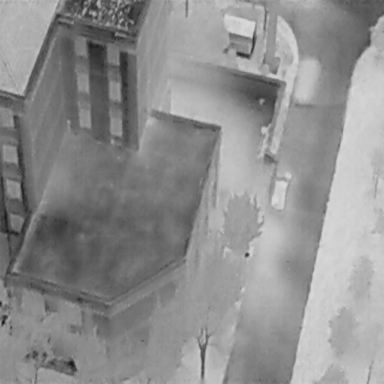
There is a Car in the infrared image.